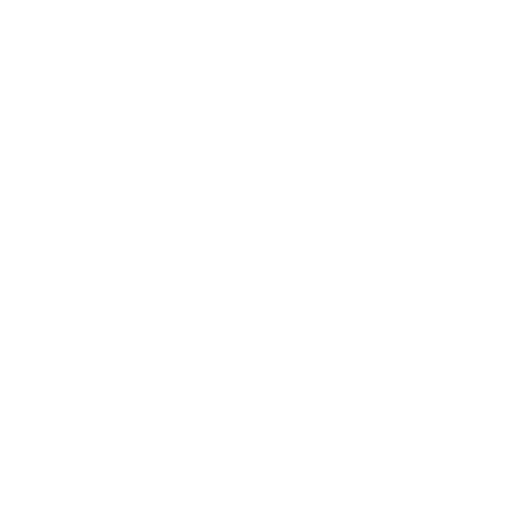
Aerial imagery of cape in Alaska named Mosman Point containing only unknown